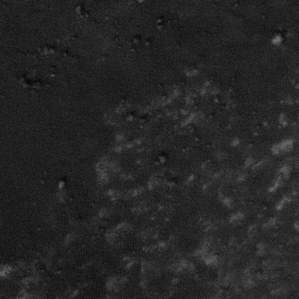
Label: frost